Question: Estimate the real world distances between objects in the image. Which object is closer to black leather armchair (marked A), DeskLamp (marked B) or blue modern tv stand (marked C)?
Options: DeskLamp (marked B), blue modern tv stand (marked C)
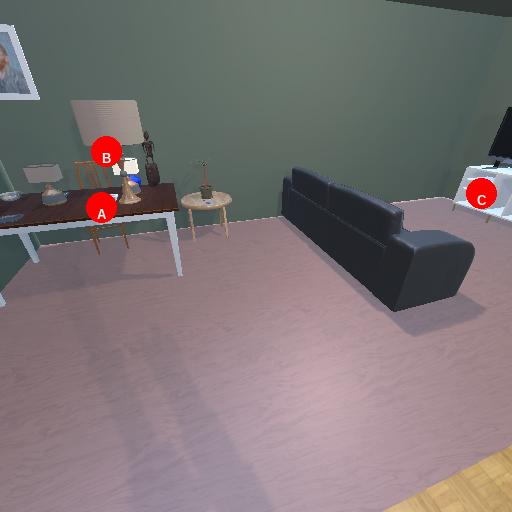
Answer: DeskLamp (marked B)